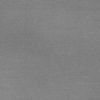
Label: dusty